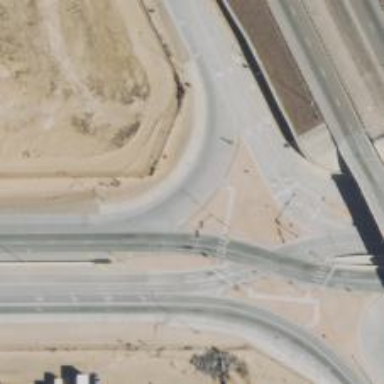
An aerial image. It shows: Motorway link with Diverging Diamond Interchange (DDI) junction.